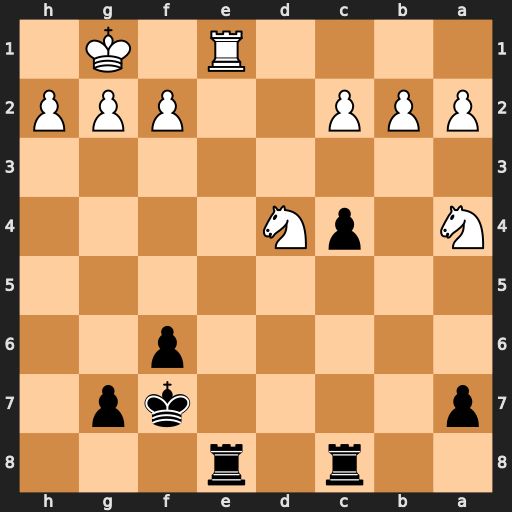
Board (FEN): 2r1r3/p4kp1/5p2/8/N1pN4/8/PPP2PPP/4R1K1
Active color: b
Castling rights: -
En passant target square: -
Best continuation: Rxe1#